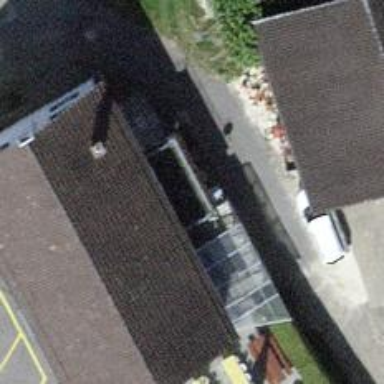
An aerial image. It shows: Restaurant.